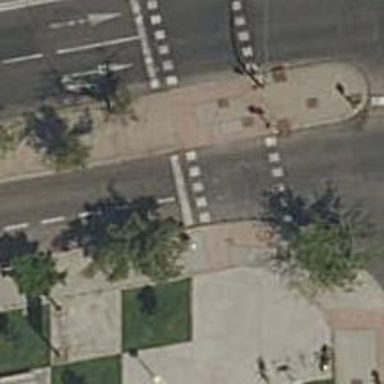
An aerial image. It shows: Road with traffic signals at the crossing.